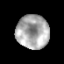
Tissue: prostate
Cell type: T cells
Senescence score: 0.1828
Nuclear area (px): 1071
Mean DAPI intensity: 171.757